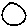
Label: circle